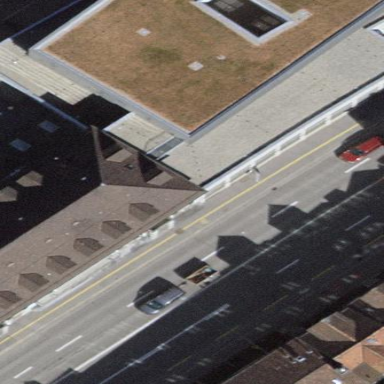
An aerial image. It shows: Office building.